Interaction volume radius: 5 \u00c5
Interaction volume height: 25 \u00c5
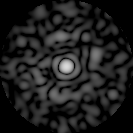
Disorder parameter: 0.8311